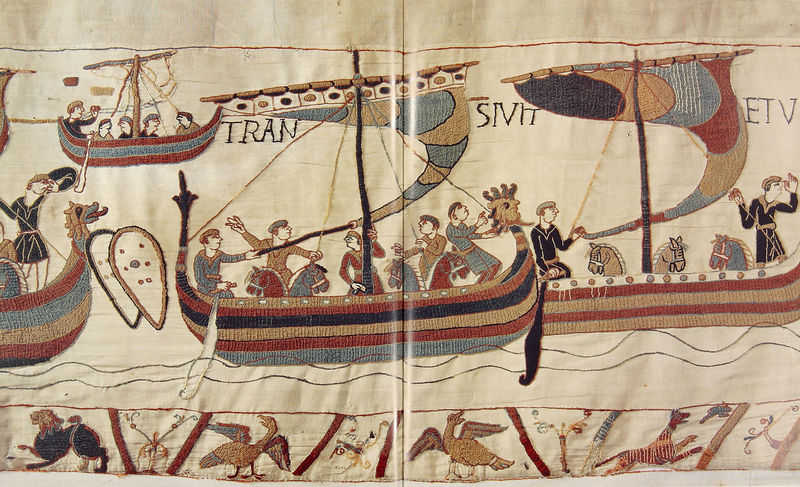
Titel: Teppich von Bayeux
Institution: Bayeux, Städtisches Museum
Schlagwörter: männer, hund, hunde, rot, tiere, teppich, vögel, stickerei, stoff, boote, pferde, ruder, schiff, schiffe, segel, leine, soldaten, detail, streifen, gänse, mittelalter, tapisserie, gestickt, textil, wandbehang, wikinger, gallionsfigur, schilde, barke, ärmelkanal, ogel, bayeux, 1066